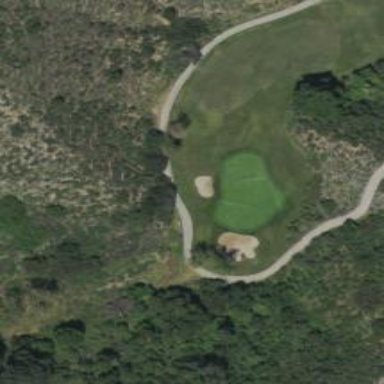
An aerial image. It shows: View of golf hole.